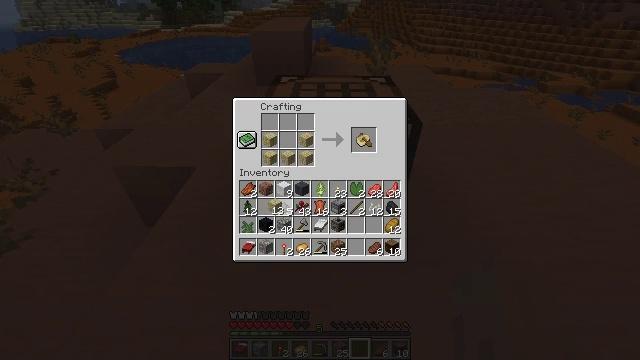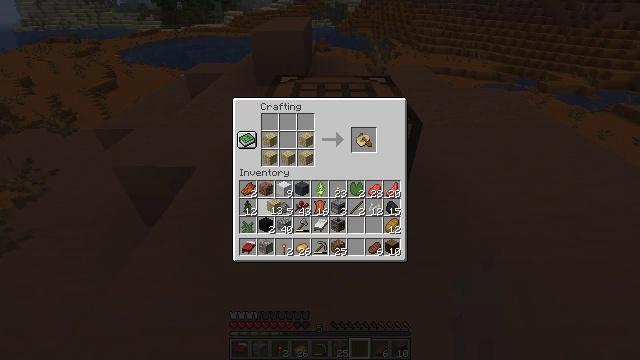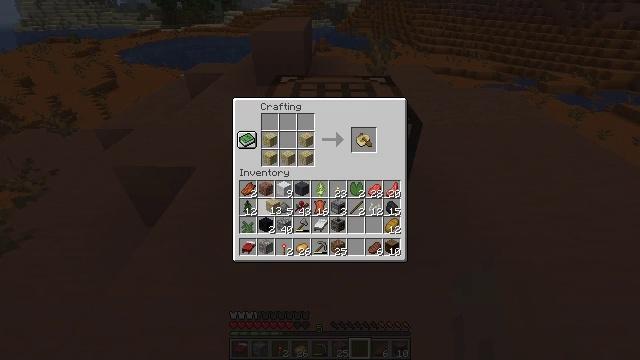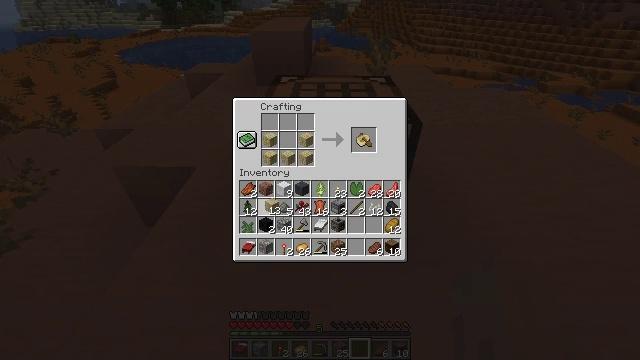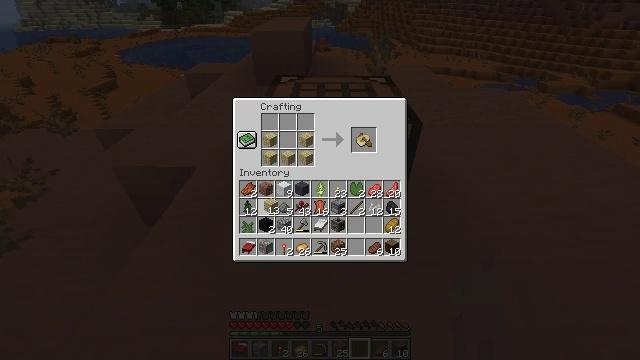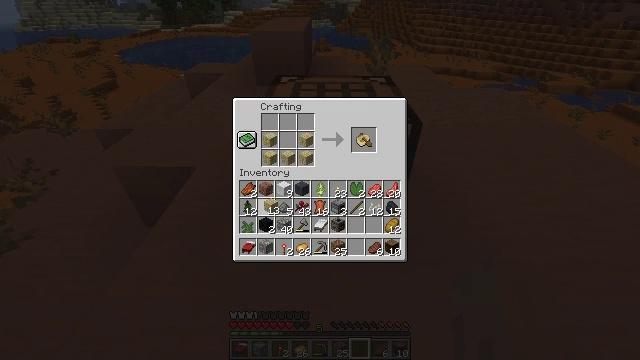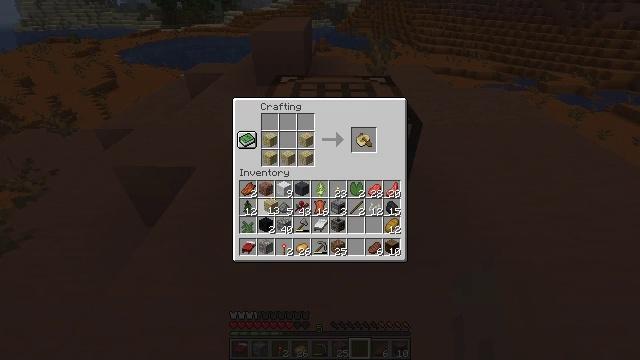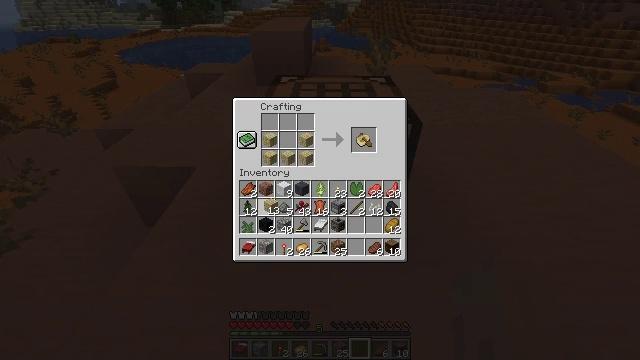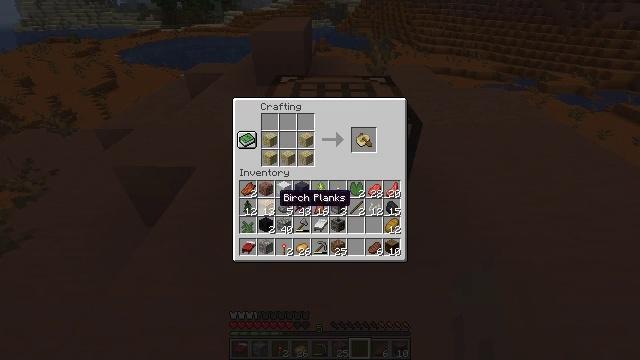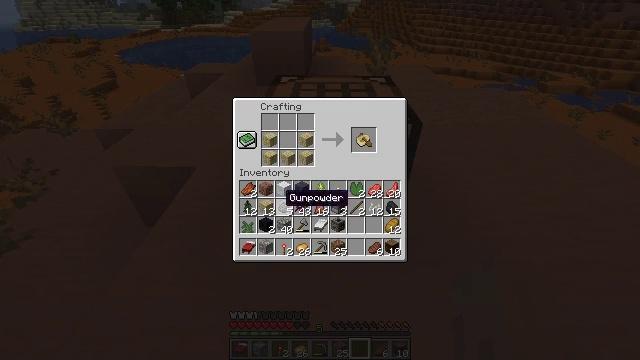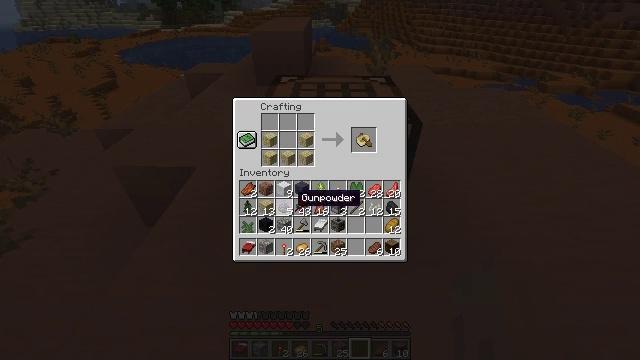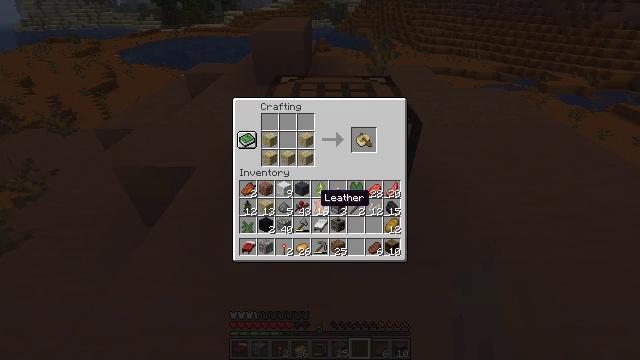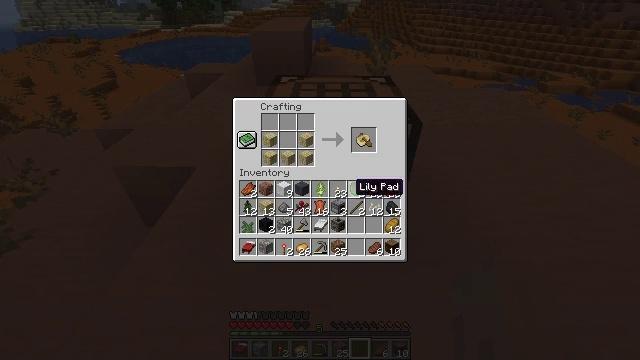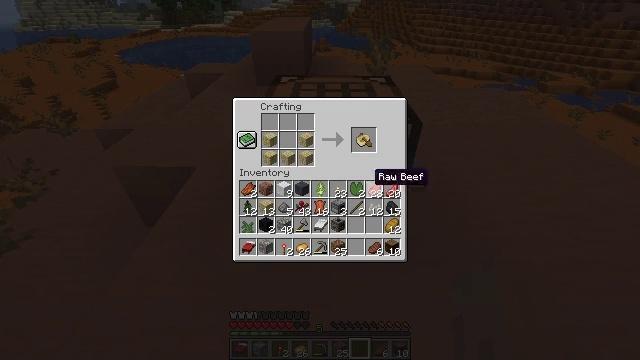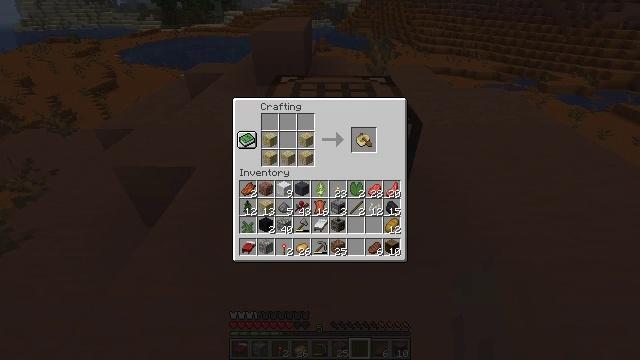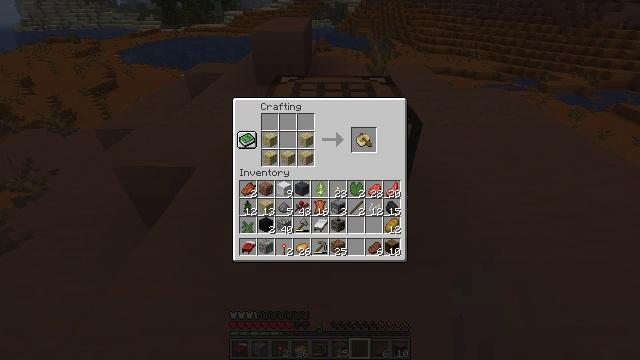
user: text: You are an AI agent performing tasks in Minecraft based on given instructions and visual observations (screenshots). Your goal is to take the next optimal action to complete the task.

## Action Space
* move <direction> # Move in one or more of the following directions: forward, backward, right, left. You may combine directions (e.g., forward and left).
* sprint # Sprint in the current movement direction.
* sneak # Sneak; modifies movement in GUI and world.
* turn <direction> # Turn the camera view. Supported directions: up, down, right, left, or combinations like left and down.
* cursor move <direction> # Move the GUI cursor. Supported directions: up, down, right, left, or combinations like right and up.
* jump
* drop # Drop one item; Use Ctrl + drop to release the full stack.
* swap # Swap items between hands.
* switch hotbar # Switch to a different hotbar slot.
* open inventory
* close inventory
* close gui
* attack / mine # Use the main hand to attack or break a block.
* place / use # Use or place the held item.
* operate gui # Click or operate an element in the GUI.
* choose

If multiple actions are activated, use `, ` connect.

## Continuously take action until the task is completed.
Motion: motion action
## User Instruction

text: Open the crafting table and craft a birch boat with birch planks.
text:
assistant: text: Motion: no_op
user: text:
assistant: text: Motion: no_op
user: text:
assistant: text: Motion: no_op
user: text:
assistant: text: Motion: operate gui
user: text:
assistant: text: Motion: operate gui
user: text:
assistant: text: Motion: operate gui
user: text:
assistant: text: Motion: operate gui
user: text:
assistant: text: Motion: no_op
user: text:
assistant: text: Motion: no_op
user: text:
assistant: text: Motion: cursor move right
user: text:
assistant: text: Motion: cursor move right
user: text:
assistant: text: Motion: cursor move right and up
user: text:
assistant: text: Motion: cursor move right and up
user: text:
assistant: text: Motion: sneak, cursor move up
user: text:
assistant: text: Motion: sneak, cursor move up
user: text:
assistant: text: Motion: sneak, cursor move up
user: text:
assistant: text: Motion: sneak, cursor move up
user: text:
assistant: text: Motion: sneak
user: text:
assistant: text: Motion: sneak
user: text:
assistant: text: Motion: sneak
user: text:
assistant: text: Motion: sneak
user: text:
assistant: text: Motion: sneak
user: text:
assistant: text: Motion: sneak, operate gui
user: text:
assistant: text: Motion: sneak, operate gui
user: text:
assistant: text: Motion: sneak, operate gui
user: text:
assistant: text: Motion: sneak
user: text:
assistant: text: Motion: sneak
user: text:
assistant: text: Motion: sneak